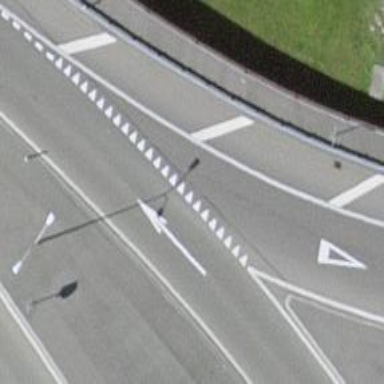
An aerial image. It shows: Road with "give way" sign.